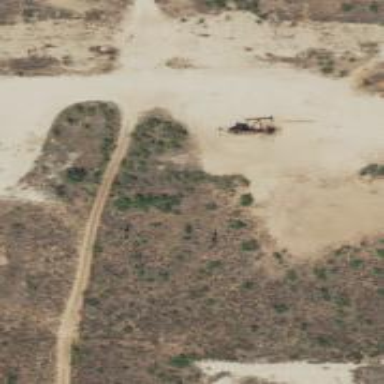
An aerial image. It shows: Petroleum well.